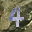
Label: 4